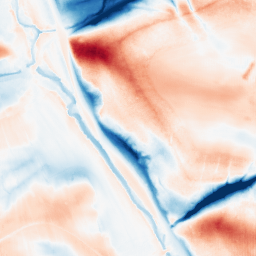
Category: classical
Decomposition family: gaussian_anisotropic
Decomposition parameters: sigma_x: 2
sigma_y: 20
Upsampling method: fft_zeropad
Upsampling parameters: scale: 4
Upsampling scale: 4